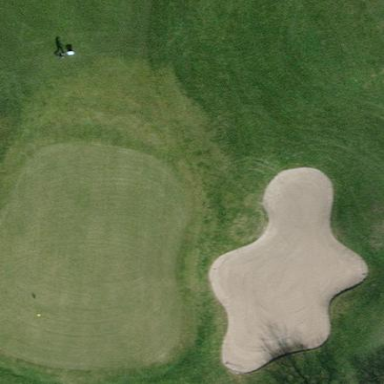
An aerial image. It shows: Sand bunker on golf course.